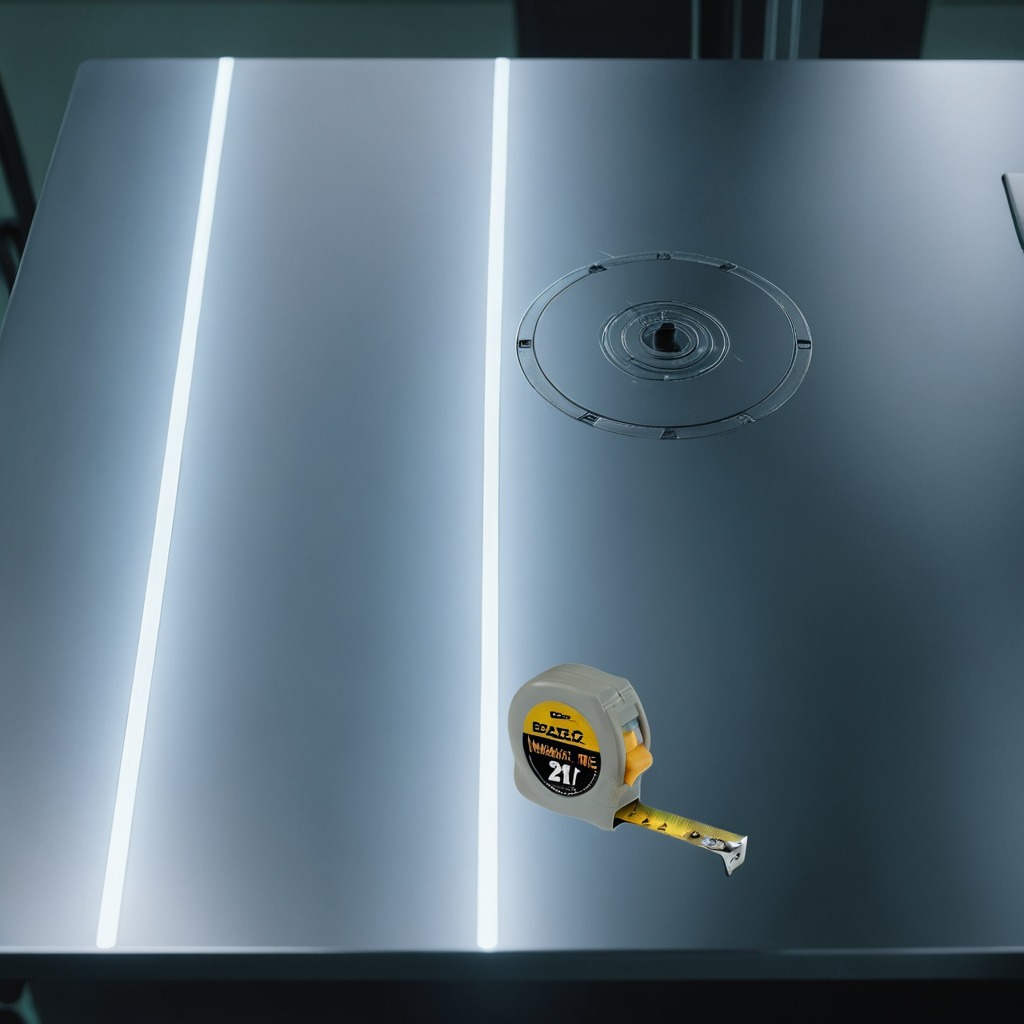
A measuring tape is lying on a metal table in a machine shop under fluorescent lights.